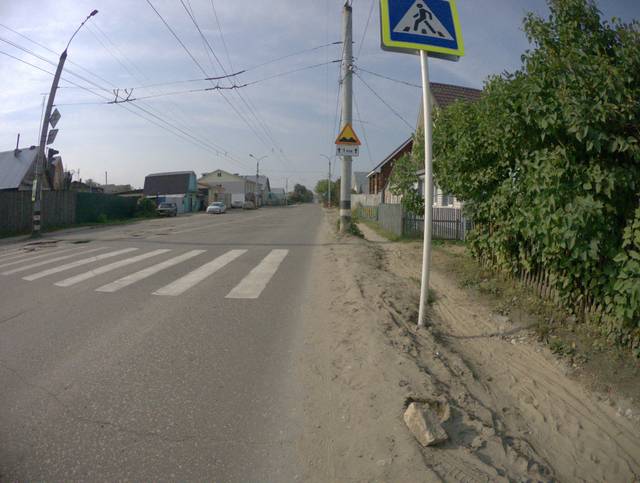
Region: Russia
Coordinates: 56.359, 41.294